Question: how to make such feature?

I have two ideas, but both do not know how to fully realize.
1) After a certain action to show one layout on top of another(I do not know how to do it and maybe it will not be right because there will be no visible elements of the first layout) and then implement OnClickListener for the second layout.
2) Draw a rectangle on top of the layout, it also I make not right. as I do it: putting in RelativeLayout
'''
<ImageView
android:id="@+id/rectangleIv"
android:layout_width="fill_parent"
android:layout_height="fill_parent" />
'''
draw on Activity
'''
ShapeDrawable line = new ShapeDrawable(new RectShape());
line.setIntrinsicHeight(200);
line.setIntrinsicWidth(150);
line.getPaint().setColor(Color.BLACK);
image.setBackgroundDrawable(line);
'''
but in all RelativeLayout elements the height and width are fill_parent and this rectangle does not cover them and turns out that just changing background color. And the problem is that setBackgroundDrawable is deprecated.
solution to the problem by custom dialog
'''
protected void showCustomDialog() {
AlertDialog.Builder builder = new AlertDialog.Builder(this);
LayoutInflater inflater = this.getLayoutInflater();
customDialog = builder.setView(inflater.inflate(R.layout.custom_dialog, null)).create();
WindowManager.LayoutParams lp = customDialog.getWindow().getAttributes();
lp.width = WindowManager.LayoutParams.FILL_PARENT;
lp.height = WindowManager.LayoutParams.FILL_PARENT;
lp.dimAmount = 0.4f;
customDialog.getWindow().setAttributes(lp);
customDialog.show();
}
'''
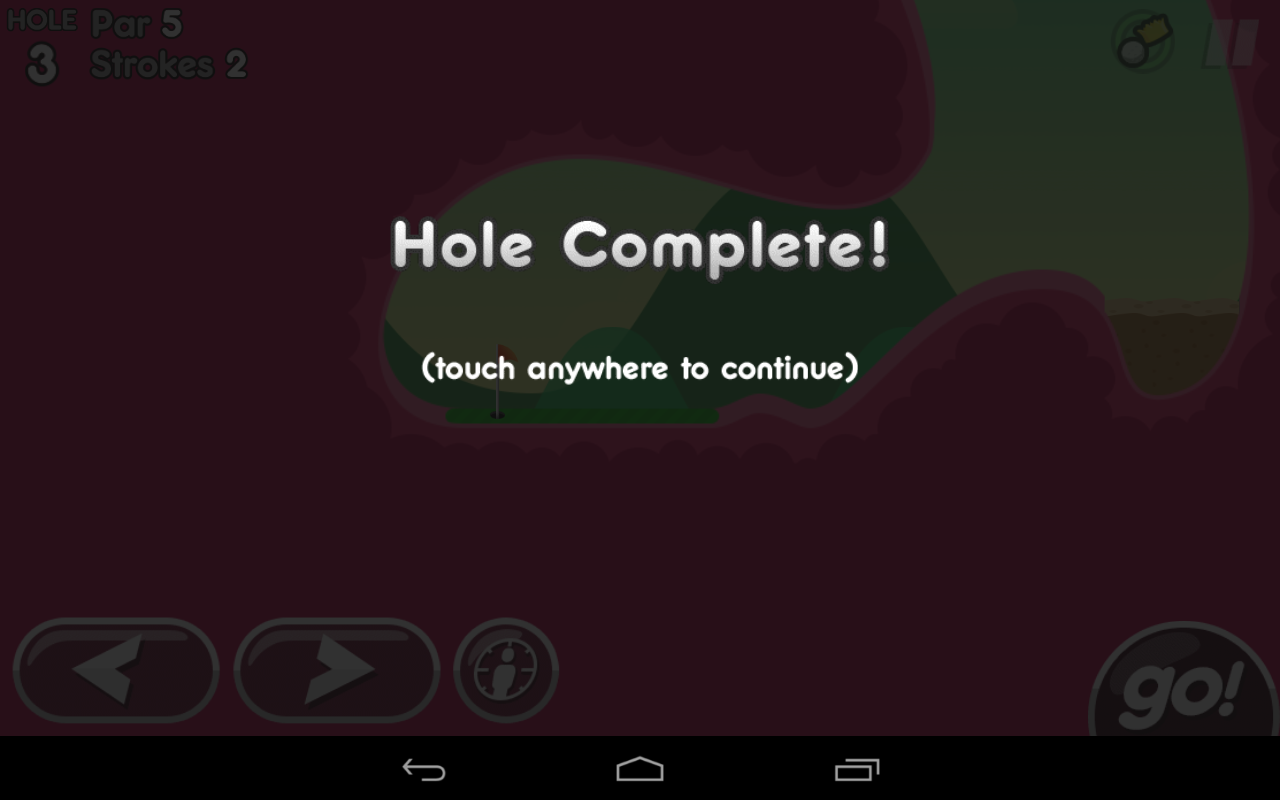
Answer: Make a custom dialog (<URL>'
and 'setCanceledOnTouchOutside(true)'
Hope it helps
:
First create a style in style.xml file with name and add the color like this:
'''
<?xml version="1.0" encoding="utf-8"?>
<resources>
<color name="TransparentGrey">#7F000000</color>
<style name="CustomDialogTheme" parent="@android:style/Theme.Dialog">
<item name="android:windowBackground">@color/TransparentGrey</item>
<item name="android:windowIsFloating">false</item>
<item name="android:windowNoTitle">true</item>
</style>
</resources>
'''
Second create the layout for the dialog ():
'''
<RelativeLayout xmlns:android="http://schemas.android.com/apk/res/android"
android:id="@+id/iTouchEveryWhere"
android:layout_width="fill_parent"
android:layout_height="fill_parent"
android:clickable="true"
android:orientation="vertical">
<!-- ImageView or TextView with "Touch everywhere to continue..." -->
<ImageView
android:id="@+id/imageView1"
android:layout_width="wrap_content"
android:layout_height="wrap_content"
android:layout_centerHorizontal="true"
android:layout_centerVertical="true"
android:clickable="false"
/>
</RelativeLayout>
'''
Then code the dialog like this:
'''
final Dialog dialog = new Dialog(YourCurrentActivity.this,
R.style.CustomDialogTheme);
dialog.setContentView(R.layout.dialog_fichaarticle);
dialog.setCancelable(true);
dialog.setCanceledOnTouchOutside(true);
RelativeLayout rlTouchEveryWhere = (RelativeLayout) dialog.findViewById(R.id.iTouchEveryWhere)
rlTouchEveryWhere.setOnClickListener(new OnClickListener() {
@Override
public void onClick(View v) {
// TODO Auto-generated method stub
dialog.dismiss();
}
});
dialog.show();
'''